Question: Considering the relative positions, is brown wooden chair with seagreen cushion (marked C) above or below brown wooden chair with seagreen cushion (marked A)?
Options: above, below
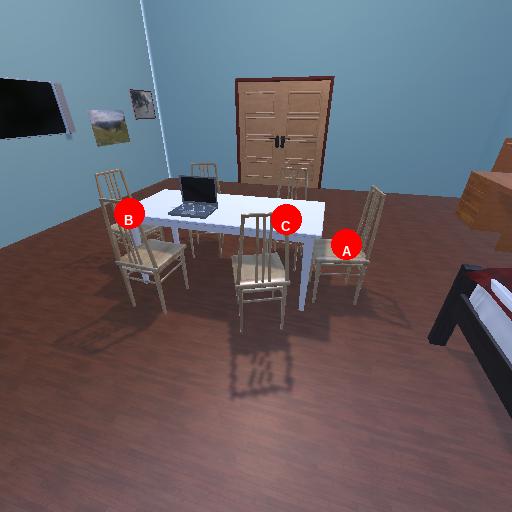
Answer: above